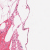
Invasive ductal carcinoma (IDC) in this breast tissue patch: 0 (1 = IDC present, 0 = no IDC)